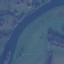
Land use / land cover class: River